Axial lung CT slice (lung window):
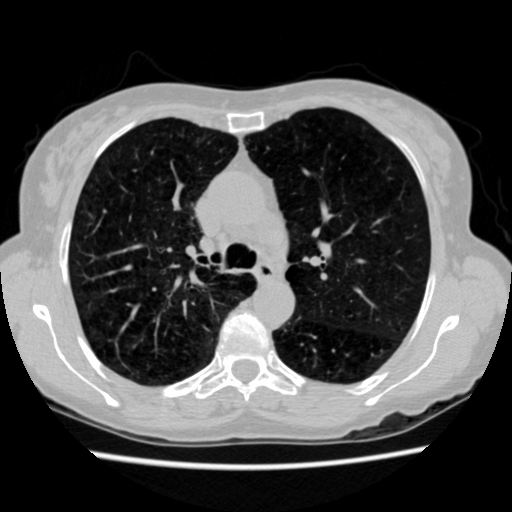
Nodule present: no